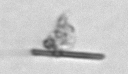
Label: fiber_TAG_external_detritus